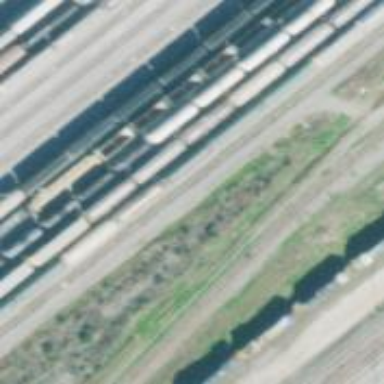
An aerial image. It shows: Abandoned railway yard is depicted.